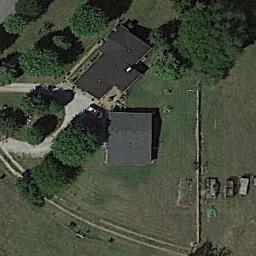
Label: sparse_residential